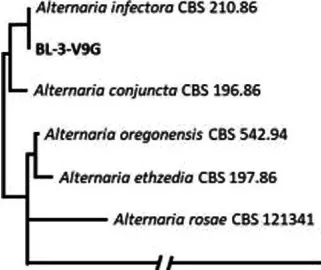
The phylogenetic tree generated with Clustal Omga using the Multiple Alignment Algorithm.
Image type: chart (chart)